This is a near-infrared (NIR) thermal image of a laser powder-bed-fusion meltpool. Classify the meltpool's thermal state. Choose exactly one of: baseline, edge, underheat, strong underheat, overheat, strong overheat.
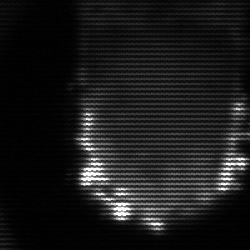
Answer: baseline